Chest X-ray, PA view. Patient: 24 years old, sex M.
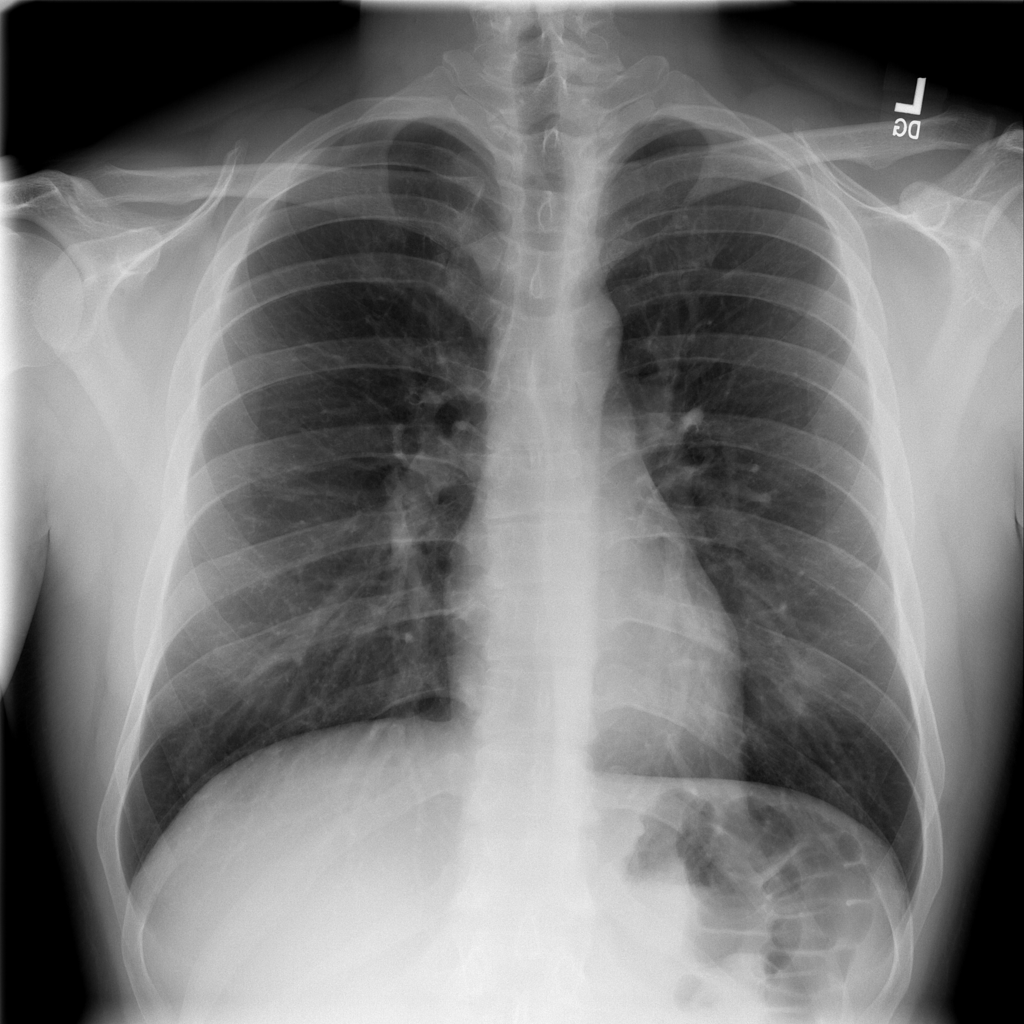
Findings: No Finding